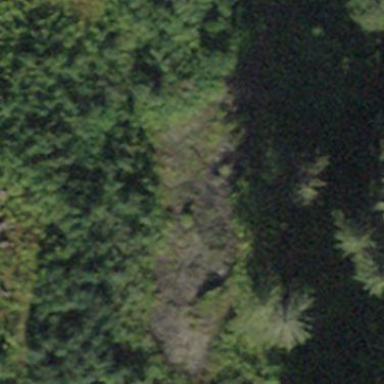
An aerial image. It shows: Patch of scrub vegetation.